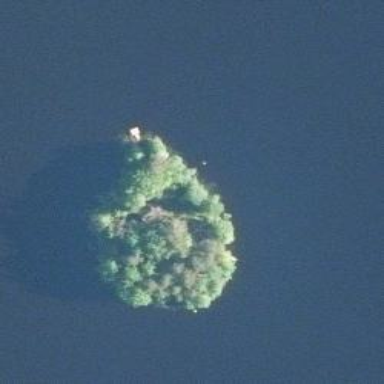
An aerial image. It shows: Islet.